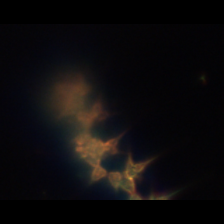
Taxon: Asterionellopsis
Group: Diatoms